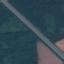
Land use / land cover class: Highway